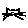
Label: cat